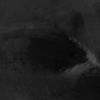
Label: not_dusty